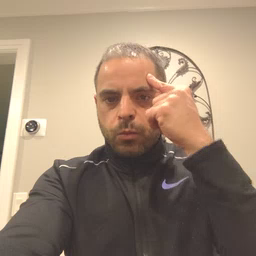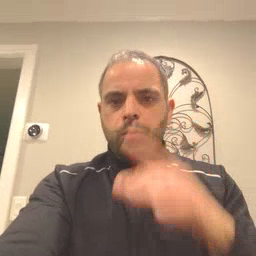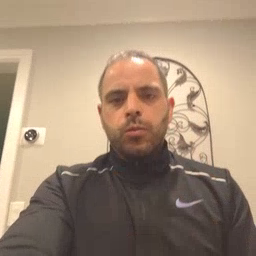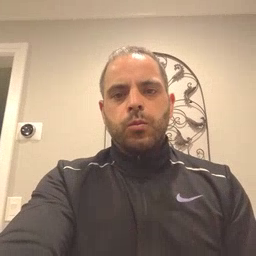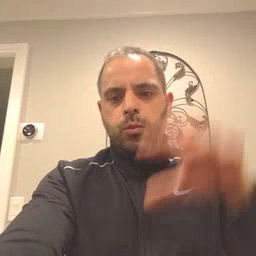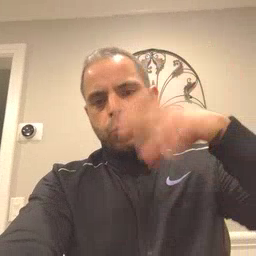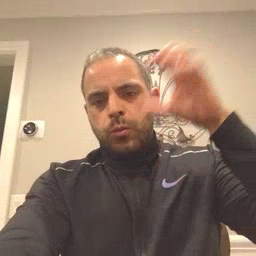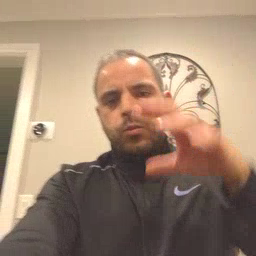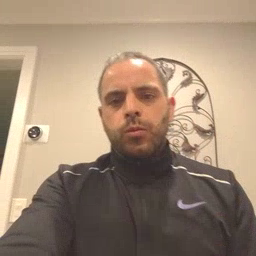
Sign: rain